Interaction volume radius: 5 \u00c5
Interaction volume height: 25 \u00c5
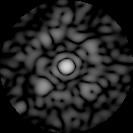
Disorder parameter: 0.6584